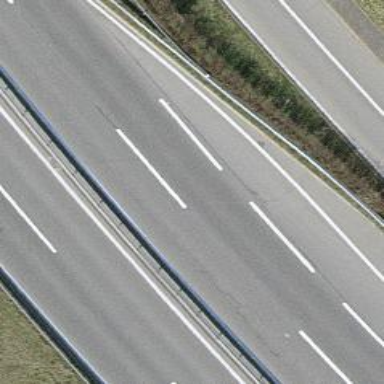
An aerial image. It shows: Motorway.